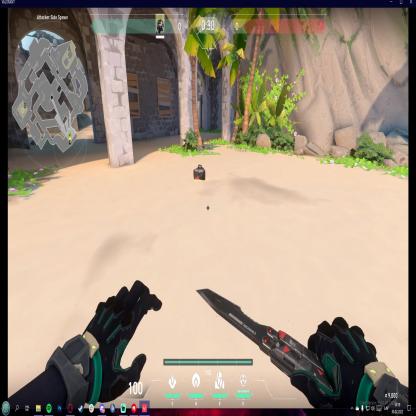
Label: dropped spike